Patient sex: F
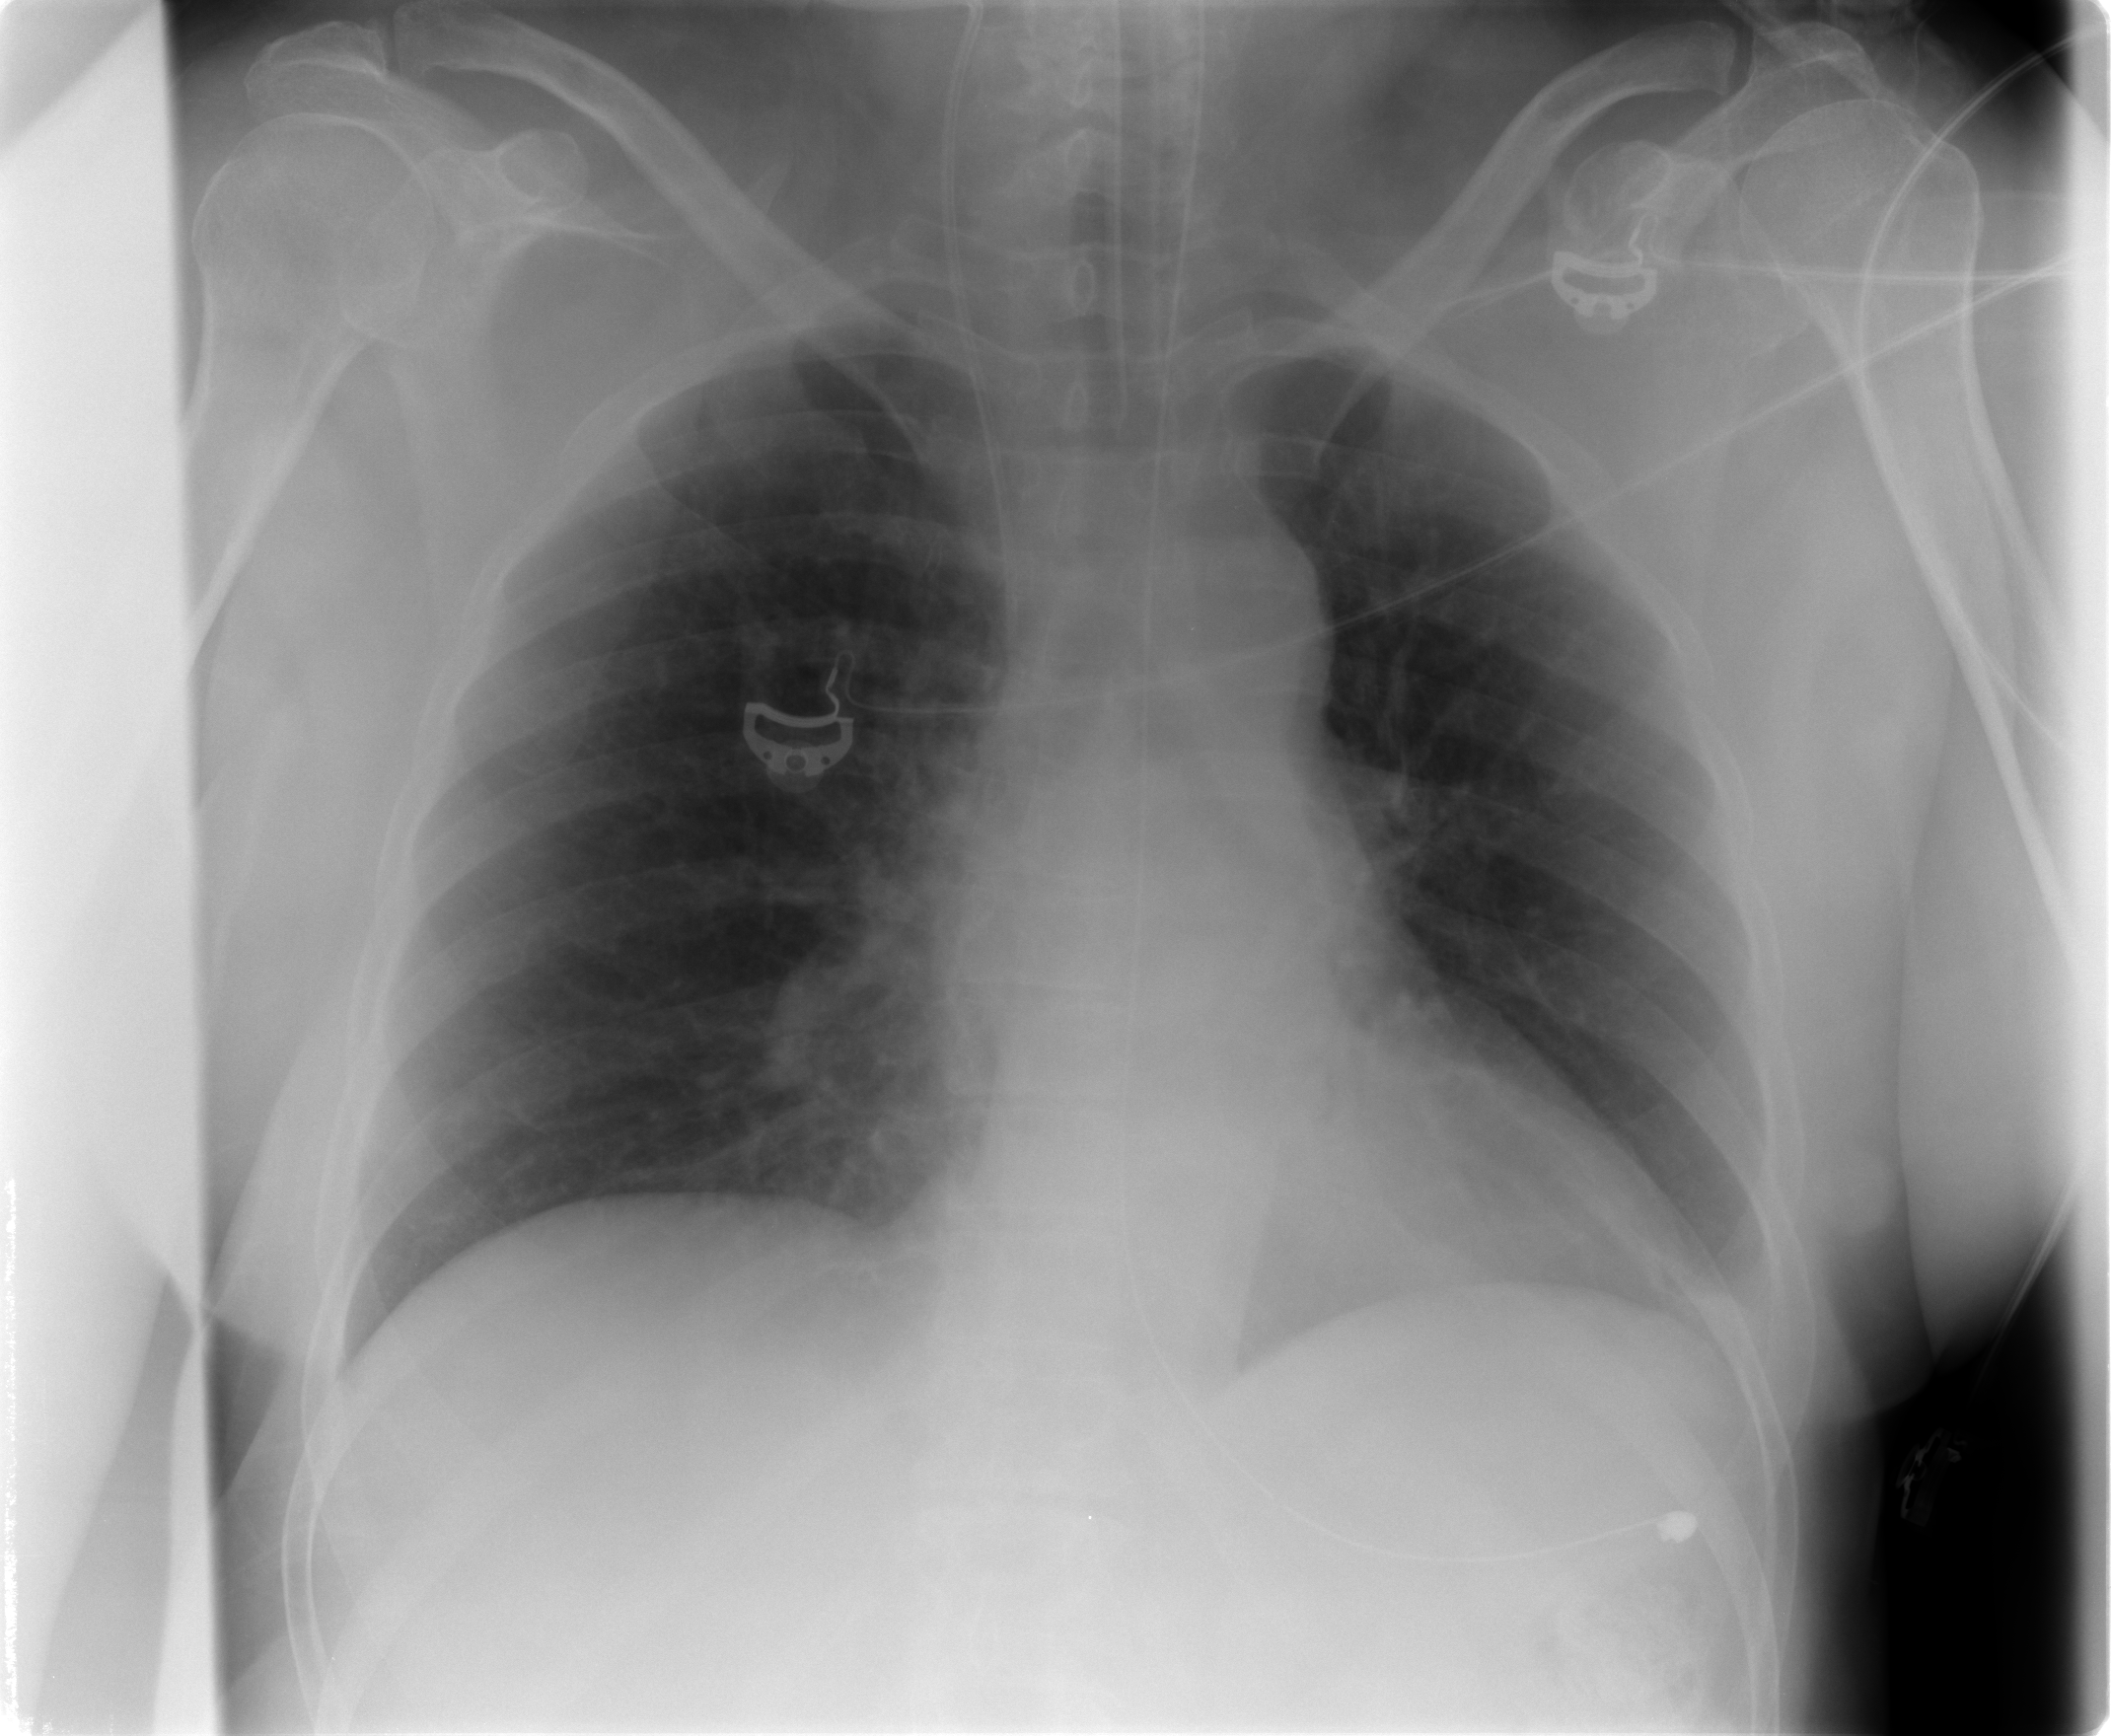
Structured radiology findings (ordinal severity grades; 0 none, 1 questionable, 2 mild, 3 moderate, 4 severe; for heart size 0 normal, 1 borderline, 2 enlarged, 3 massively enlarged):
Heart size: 1
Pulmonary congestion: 0
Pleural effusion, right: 0
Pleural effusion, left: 0
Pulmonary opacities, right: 0
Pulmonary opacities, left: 0
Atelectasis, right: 0
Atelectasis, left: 1